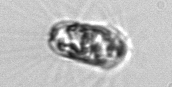
Label: Corethron_hystrix